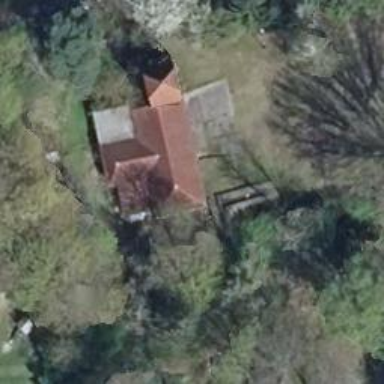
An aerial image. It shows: Detached building.